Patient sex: M
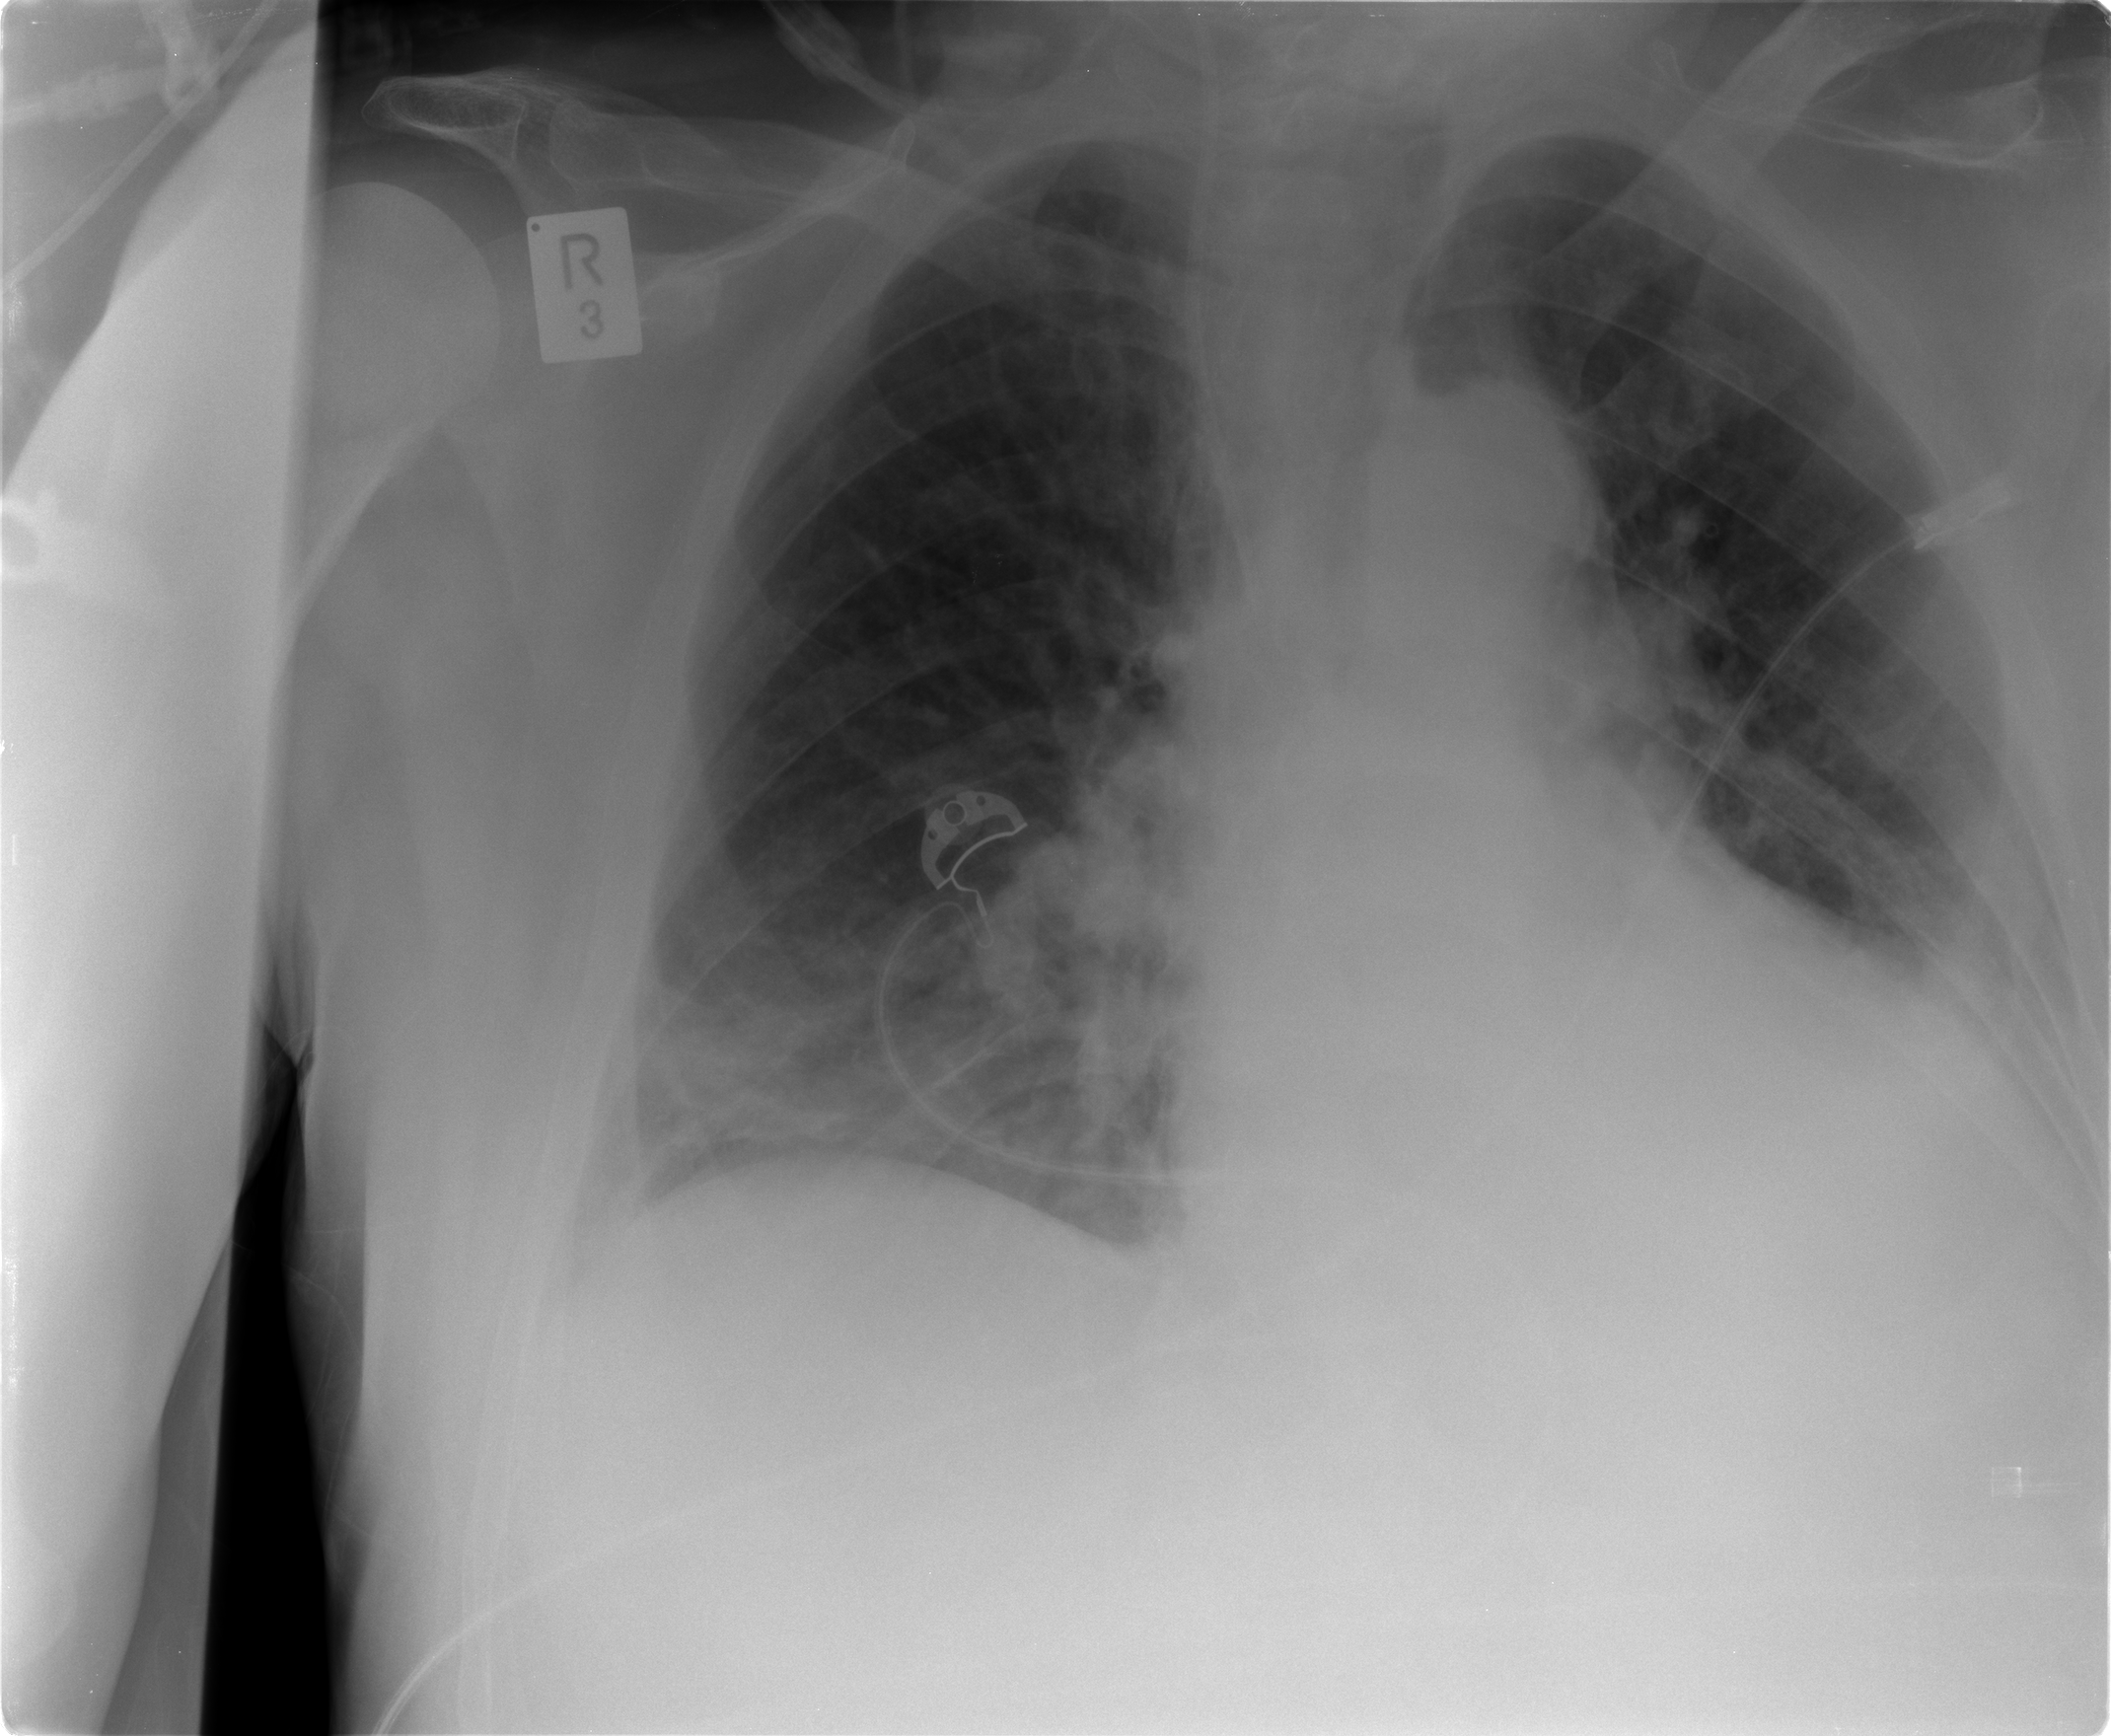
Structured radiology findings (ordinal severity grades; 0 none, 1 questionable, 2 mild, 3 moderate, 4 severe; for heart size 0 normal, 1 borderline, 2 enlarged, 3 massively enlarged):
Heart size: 1
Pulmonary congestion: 2
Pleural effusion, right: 1
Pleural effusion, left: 2
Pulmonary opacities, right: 2
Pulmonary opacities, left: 2
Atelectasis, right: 2
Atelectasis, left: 2